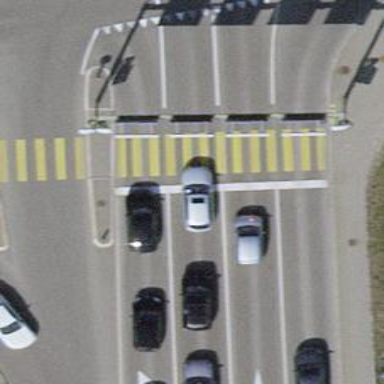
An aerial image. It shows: Road with traffic signals.